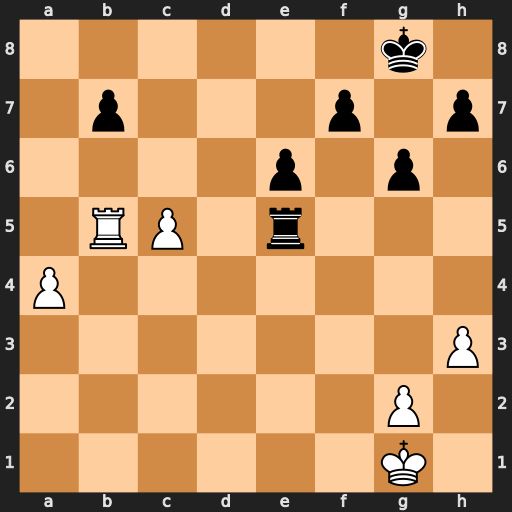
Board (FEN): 6k1/1p3p1p/4p1p1/1RP1r3/P7/7P/6P1/6K1
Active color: w
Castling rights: -
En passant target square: -
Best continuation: c6 Rxb5 axb5